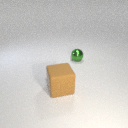
large brown rubber cube in front of small green metal sphere